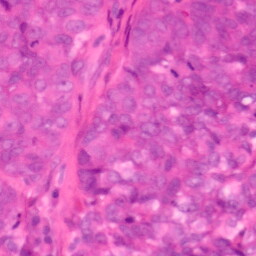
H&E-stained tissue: Colon